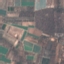
Land use / land cover: PermanentCrop